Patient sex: M
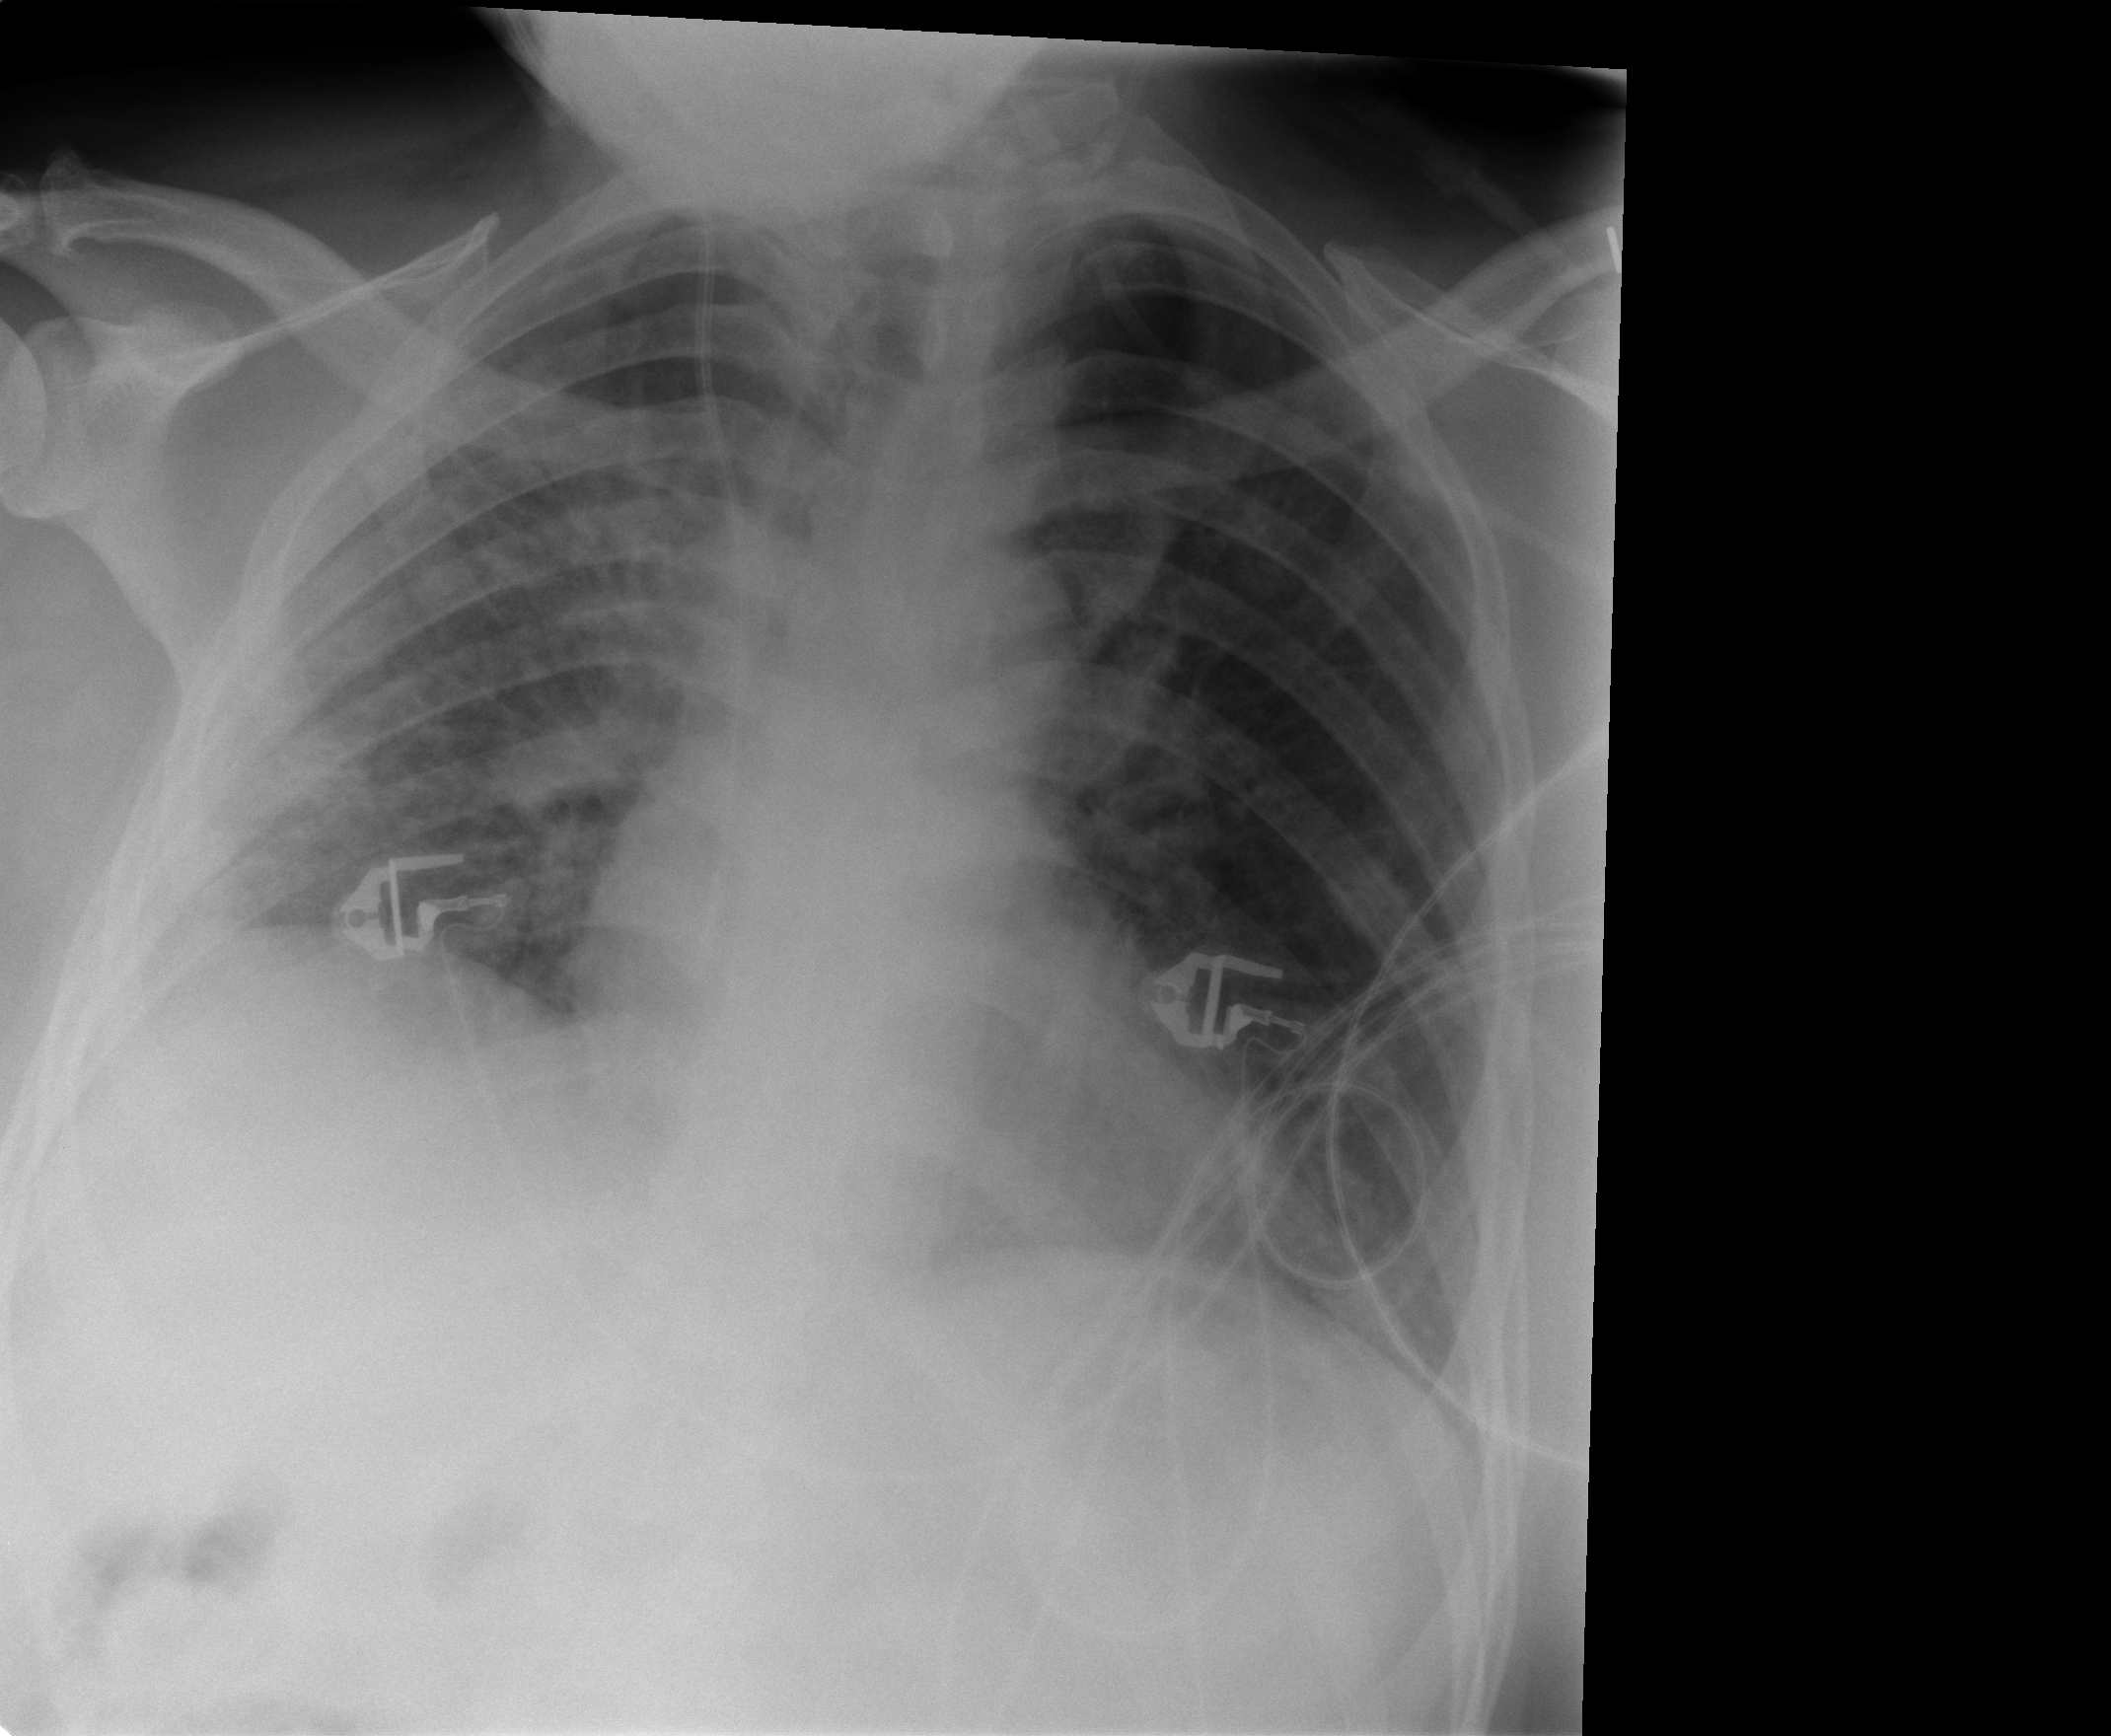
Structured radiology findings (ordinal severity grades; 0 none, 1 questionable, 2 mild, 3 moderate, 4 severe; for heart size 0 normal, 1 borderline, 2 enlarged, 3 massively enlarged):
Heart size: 0
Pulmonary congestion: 2
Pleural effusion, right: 2
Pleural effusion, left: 0
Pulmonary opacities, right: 3
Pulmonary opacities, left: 0
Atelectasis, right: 0
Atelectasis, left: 0